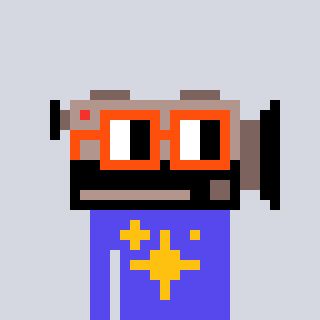
a pixel art character with square orange glasses, a camcorder-shaped head and a computerblue-colored body on a cool background